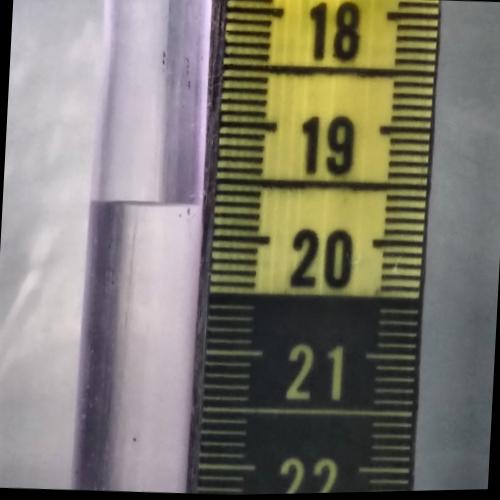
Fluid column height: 19.7 cm